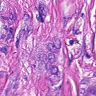
Metastatic tissue present: yes